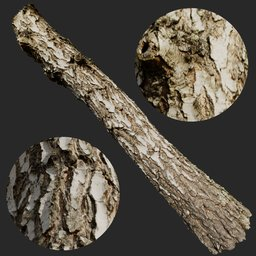
Label: nature